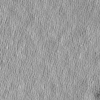
Label: not_dusty